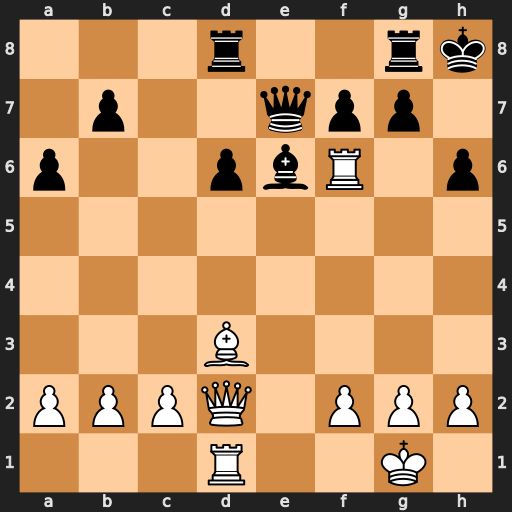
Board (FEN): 3r2rk/1p2qpp1/p2pbR1p/8/8/3B4/PPPQ1PPP/3R2K1
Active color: w
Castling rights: -
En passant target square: -
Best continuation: Rxh6+ gxh6 Qxh6#